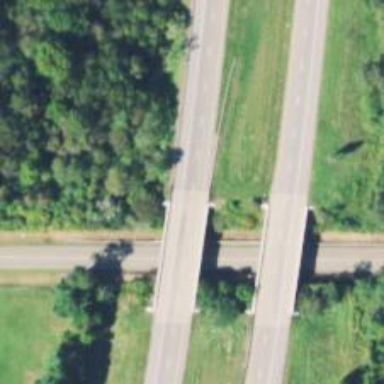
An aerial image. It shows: Asphalt motorway.